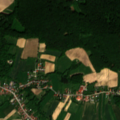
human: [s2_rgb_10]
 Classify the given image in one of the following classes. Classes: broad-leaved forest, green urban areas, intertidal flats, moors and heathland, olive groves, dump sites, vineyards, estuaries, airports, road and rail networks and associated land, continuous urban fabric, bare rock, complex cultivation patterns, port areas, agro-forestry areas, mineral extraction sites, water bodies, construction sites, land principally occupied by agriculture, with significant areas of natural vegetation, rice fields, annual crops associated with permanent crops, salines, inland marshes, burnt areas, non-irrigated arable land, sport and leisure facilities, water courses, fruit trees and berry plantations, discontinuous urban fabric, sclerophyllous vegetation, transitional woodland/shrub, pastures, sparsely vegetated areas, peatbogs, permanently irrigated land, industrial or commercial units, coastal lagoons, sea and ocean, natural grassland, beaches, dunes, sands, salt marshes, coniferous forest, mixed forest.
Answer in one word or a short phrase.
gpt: discontinuous urban fabric, non-irrigated arable land, land principally occupied by agriculture, with significant areas of natural vegetation, broad-leaved forest